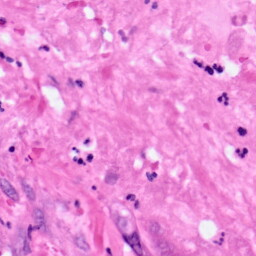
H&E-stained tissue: Pancreatic